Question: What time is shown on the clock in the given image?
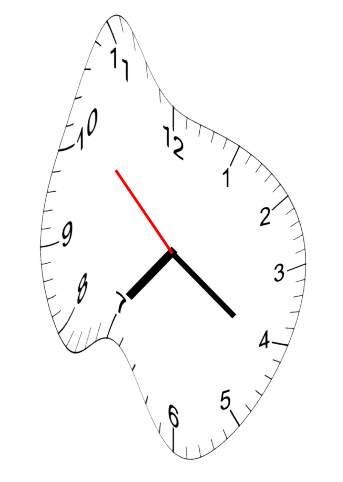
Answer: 07:20:52